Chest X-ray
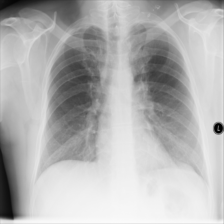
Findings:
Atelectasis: negative
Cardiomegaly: negative
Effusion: negative
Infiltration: negative
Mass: negative
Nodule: negative
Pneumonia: negative
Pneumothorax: negative
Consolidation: negative
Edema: negative
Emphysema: negative
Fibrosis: negative
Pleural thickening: negative
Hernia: negative